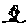
Label: bird